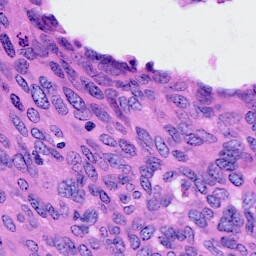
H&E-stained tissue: Cervix